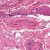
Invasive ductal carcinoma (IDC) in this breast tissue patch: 0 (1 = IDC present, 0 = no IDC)